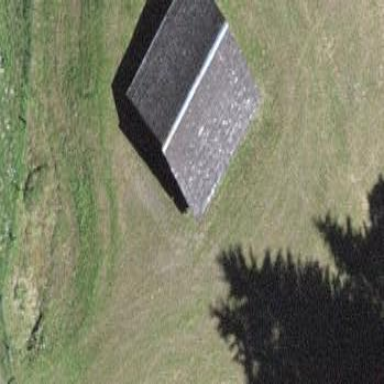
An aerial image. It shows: Rural barn.